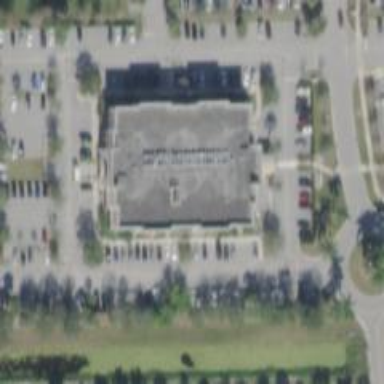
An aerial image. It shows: Healthcare clinic.